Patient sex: M
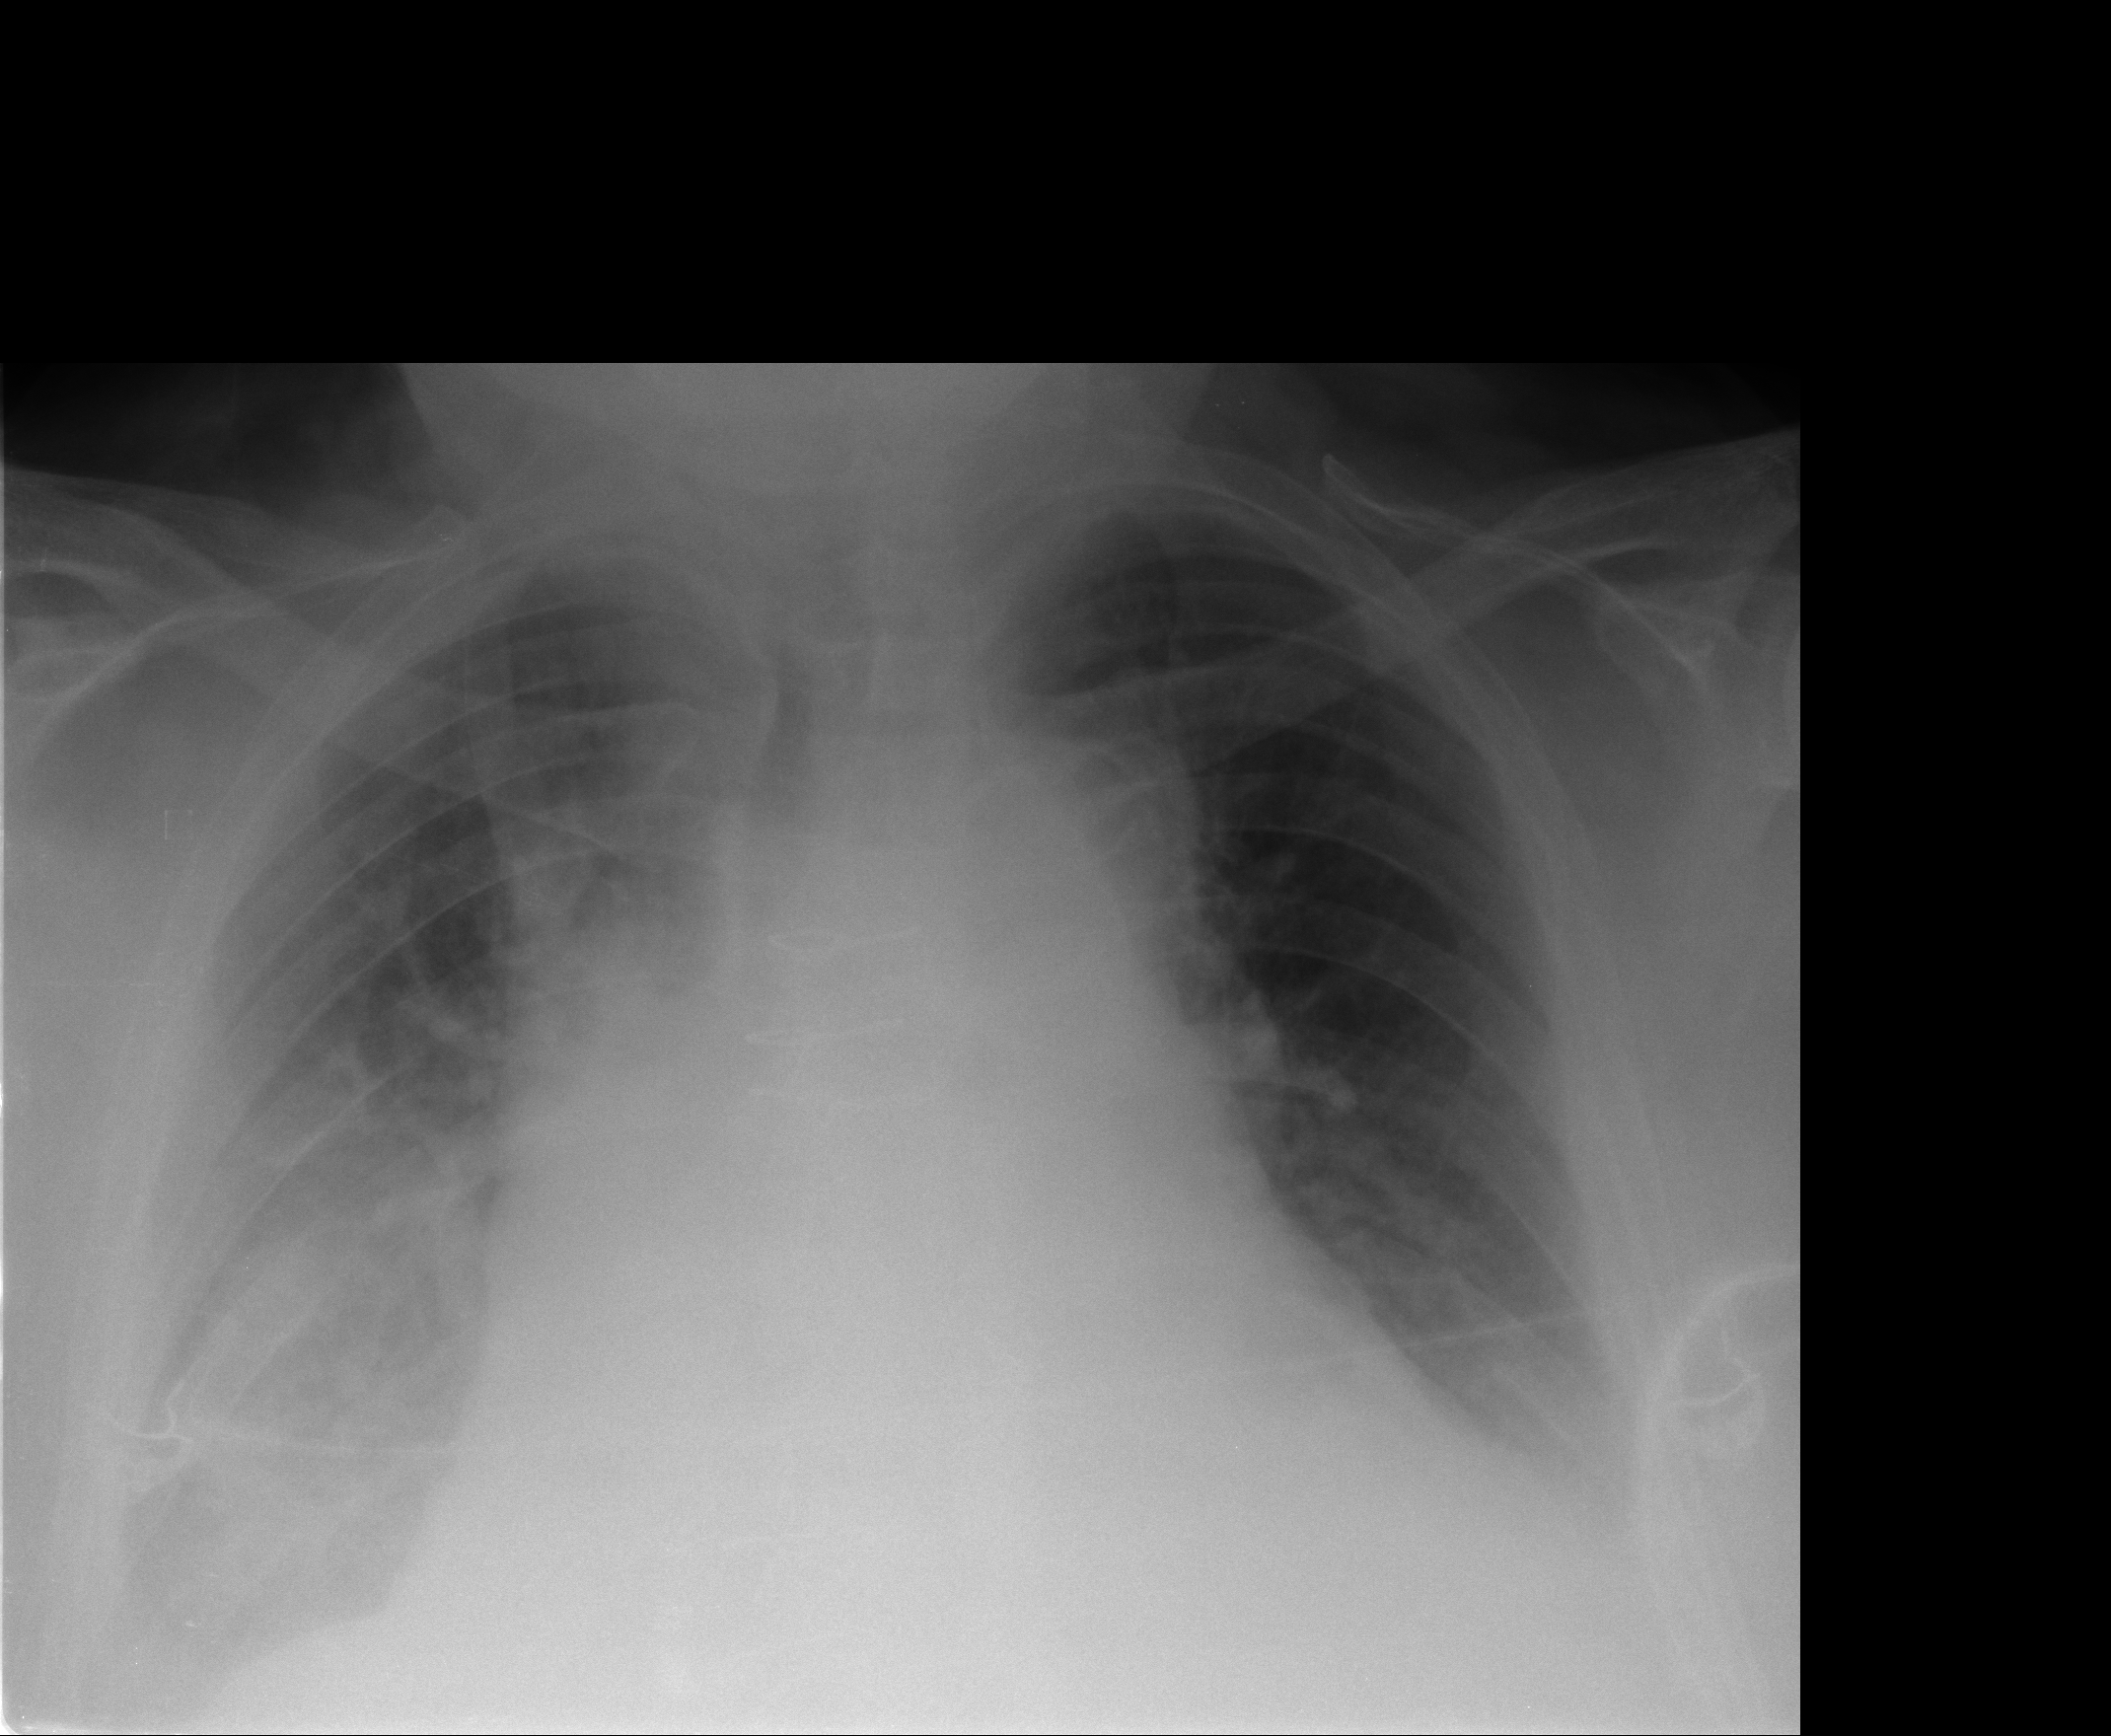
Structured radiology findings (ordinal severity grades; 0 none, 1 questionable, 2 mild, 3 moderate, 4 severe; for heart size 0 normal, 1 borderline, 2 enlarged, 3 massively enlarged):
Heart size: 2
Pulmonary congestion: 0
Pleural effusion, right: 2
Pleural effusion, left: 1
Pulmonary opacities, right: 0
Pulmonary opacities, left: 0
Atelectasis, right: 2
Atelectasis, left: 2